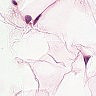
Metastatic tissue present: no